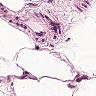
Metastatic tissue present: no